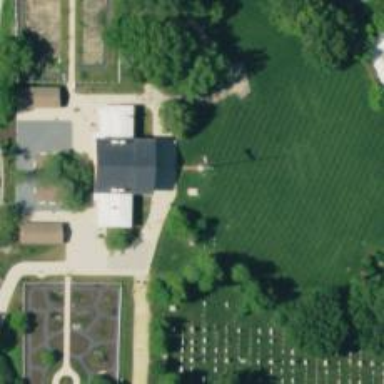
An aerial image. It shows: Memorial site with tombstone.